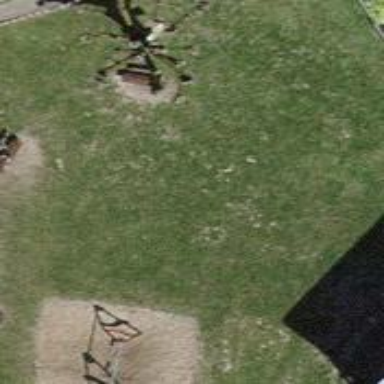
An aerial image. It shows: Playground area for leisure land.